Question: How can I add a circular view similar to the attachment below. In the attachment, the check is the image icon and I want to add the green background color in circular shape. I have a solution in Swift but, couldn't implement the same in swiftUI.
Related posts to my question: <URL>. But, this doesn't solve my issue.
'''
var imageView = UIImageView()
override init(theme: Theme) {
super.init(theme: theme)
imageView.clipsToBounds = true
setLayout()
}
override func layoutSubviews() {
super.layoutSubviews()
let cornerRadius = frame.height / 2
imageView.setCornerRadius(cornerRadius)
setCornerRadius(cornerRadius)
}
'''

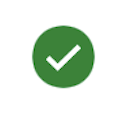
Answer: This is not the simplest thing to come up with. Use this struct as a separate view. It will return the image properly sized on the circle.
'''
struct ImageOnCircle: View {
let icon: String
let radius: CGFloat
let circleColor: Color
let imageColor: Color // Remove this for an image in your assets folder.
var squareSide: CGFloat {
2.0.squareRoot() * radius
}
var body: some View {
ZStack {
Circle()
.fill(circleColor)
.frame(width: radius * 2, height: radius * 2)
// Use this implementation for an SF Symbol
Image(systemName: icon)
.resizable()
.aspectRatio(1.0, contentMode: .fit)
.frame(width: squareSide, height: squareSide)
.foregroundColor(imageColor)
// Use this implementation for an image in your assets folder.
// Image(icon)
// .resizable()
// .aspectRatio(1.0, contentMode: .fit)
// .frame(width: squareSide, height: squareSide)
}
}
}
'''